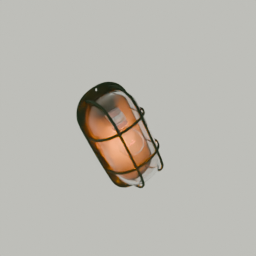
Label: lighting